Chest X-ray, PA view. Patient: 15 years old, sex M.
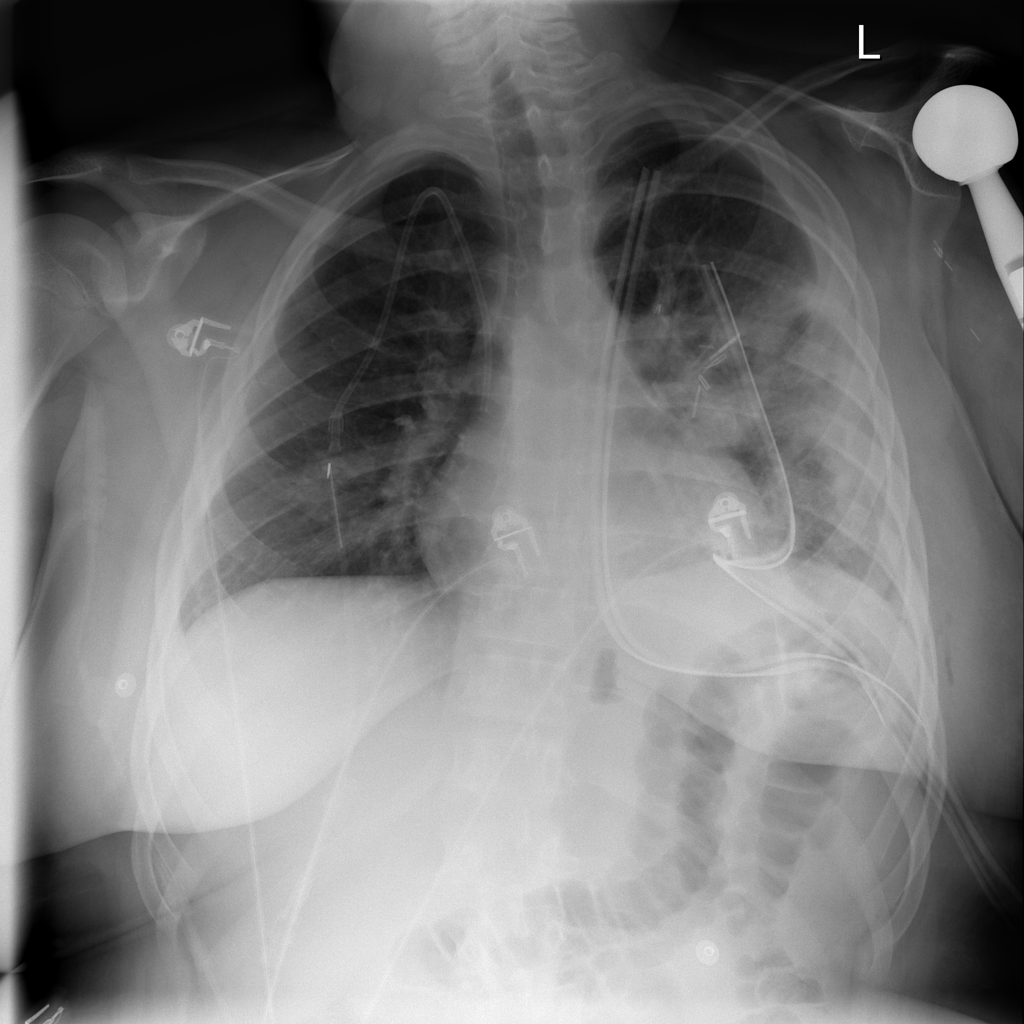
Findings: No Finding